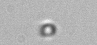
Label: nanoplankton_mix